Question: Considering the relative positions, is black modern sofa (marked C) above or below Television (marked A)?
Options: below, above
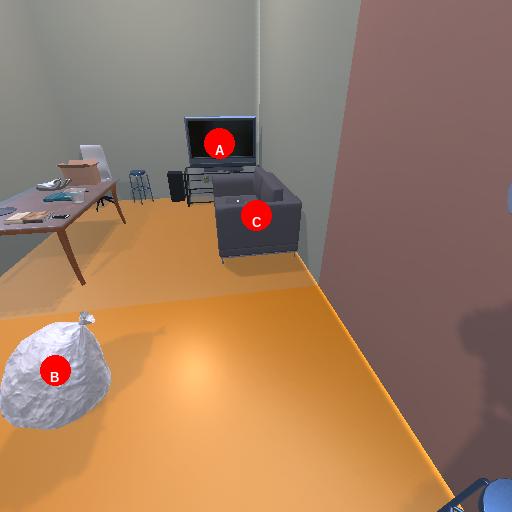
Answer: below